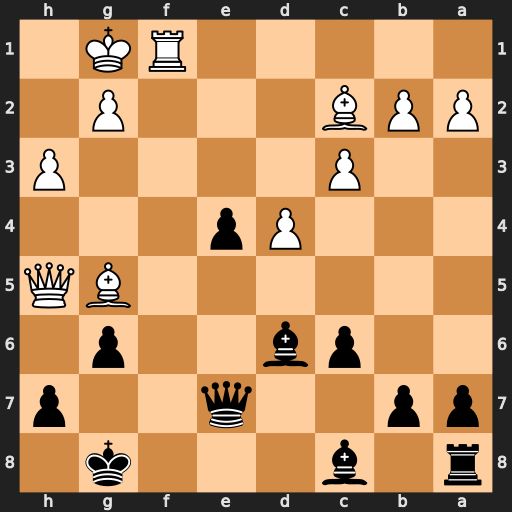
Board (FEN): r1b3k1/pp2q2p/2pb2p1/6BQ/3Pp3/2P4P/PPB3P1/5RK1
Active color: b
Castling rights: -
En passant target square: -
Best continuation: gxh5 Bxe7 Bxe7 Bb3+ Kh8